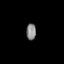
Tissue: prostate
Cell type: Myeloid cells
Senescence score: 0.2953
Nuclear area (px): 156
Mean DAPI intensity: 134.712